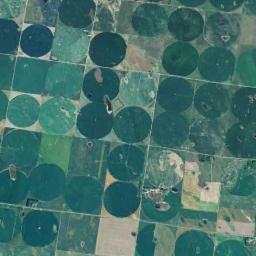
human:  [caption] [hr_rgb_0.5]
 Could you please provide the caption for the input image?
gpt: There are many deep green circle farmland .

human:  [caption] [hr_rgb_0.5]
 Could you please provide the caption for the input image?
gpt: Many dense, Dark green, Light green mixed neatly arranged circular farmland .

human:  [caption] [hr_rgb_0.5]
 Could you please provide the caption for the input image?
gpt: Several dark green circular farmlands are neatly arranged on the ground .

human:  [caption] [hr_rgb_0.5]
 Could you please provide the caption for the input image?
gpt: Each circular field is surrounded by a square .

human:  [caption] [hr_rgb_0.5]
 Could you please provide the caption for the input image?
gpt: There are dozens of green circular farmlands of the same size arranged neatly .